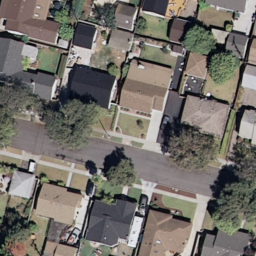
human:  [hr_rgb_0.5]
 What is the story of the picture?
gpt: medium residential